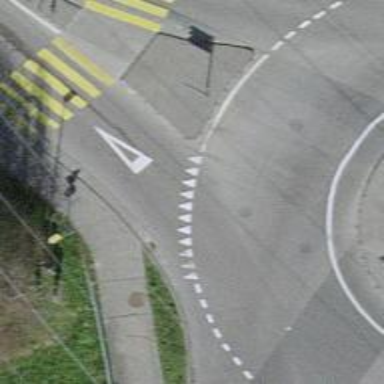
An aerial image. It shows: Road with "give way" sign.